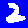
Digit: 2